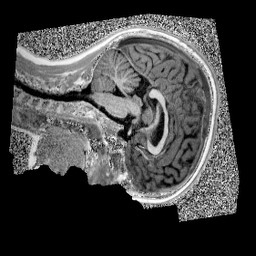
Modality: UNIT1
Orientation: sagittal
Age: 9
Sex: female
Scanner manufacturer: siemens
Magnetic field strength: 3 T
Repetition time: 4 s
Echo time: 0.00299 s